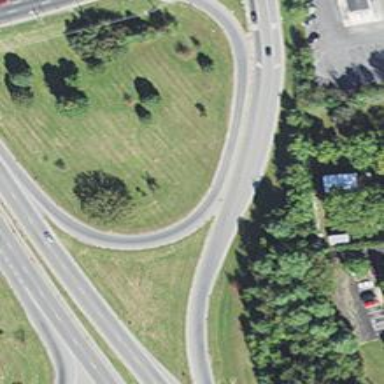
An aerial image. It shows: Primary link highway.